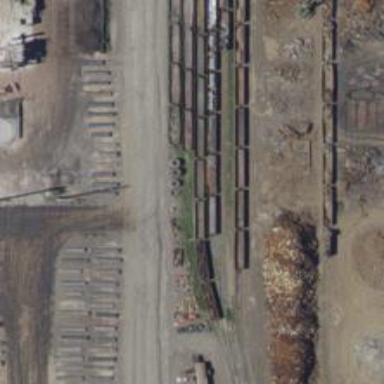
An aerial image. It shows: Railway spur service.